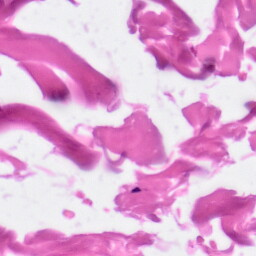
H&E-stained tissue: Skin